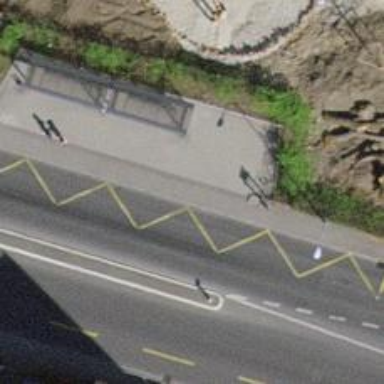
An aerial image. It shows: Asphalt sidewalk with platform for public transport. The platform has shelter.